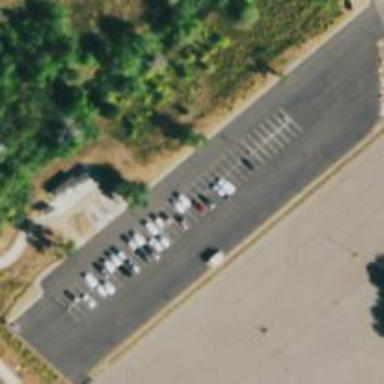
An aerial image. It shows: Parking area.